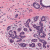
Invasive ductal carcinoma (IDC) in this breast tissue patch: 0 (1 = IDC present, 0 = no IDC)